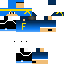
A male human skin with medium skin, wearing brown long hair dressed in a blue tshirt and blue pants, featuring a closed mouth.